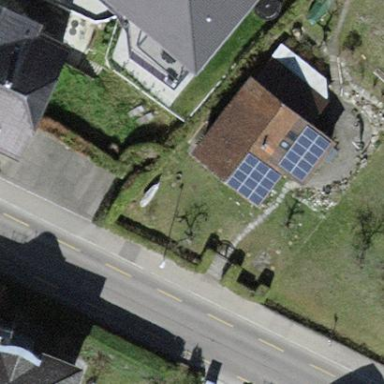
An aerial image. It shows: House with gabled roof oriented along the length of the building.